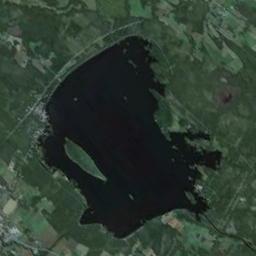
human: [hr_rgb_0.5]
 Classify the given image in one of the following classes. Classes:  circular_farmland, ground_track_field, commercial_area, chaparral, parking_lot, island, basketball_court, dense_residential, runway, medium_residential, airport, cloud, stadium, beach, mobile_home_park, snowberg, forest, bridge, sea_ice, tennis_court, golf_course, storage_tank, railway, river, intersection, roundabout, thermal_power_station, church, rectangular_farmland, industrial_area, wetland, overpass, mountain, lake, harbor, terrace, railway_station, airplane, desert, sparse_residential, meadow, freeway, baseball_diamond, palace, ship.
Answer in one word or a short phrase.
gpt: lake